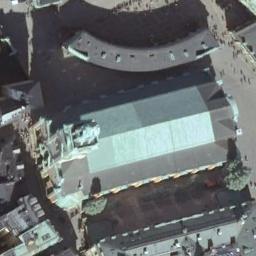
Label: church